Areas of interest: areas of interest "Cinema"
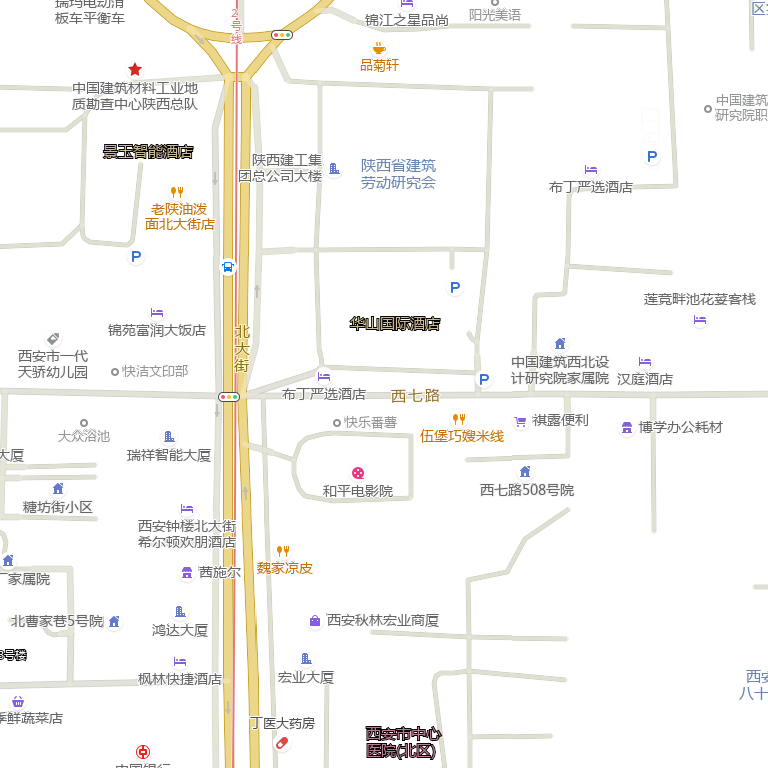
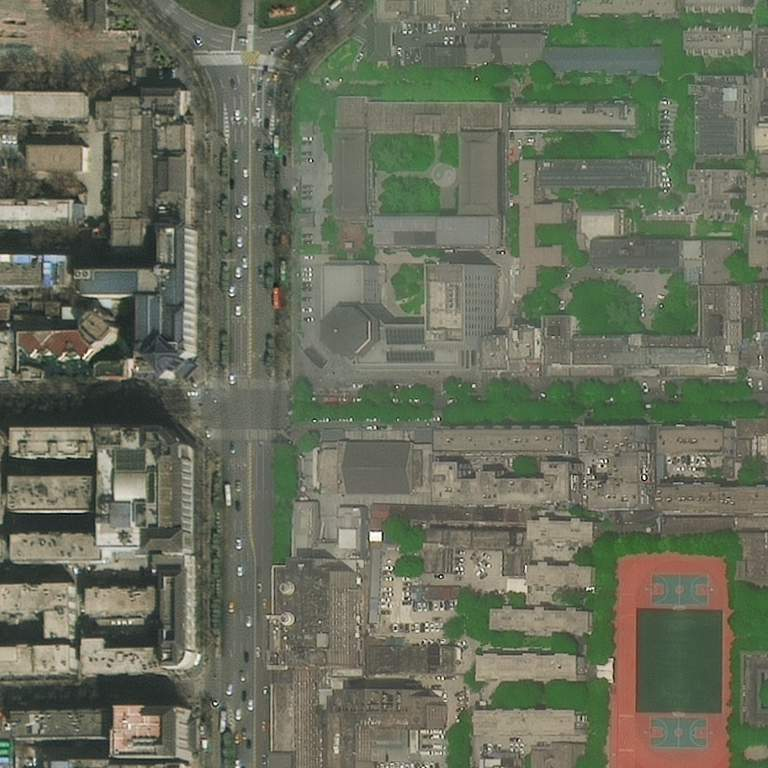